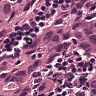
Metastatic tissue present: yes